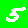
Digit: 5